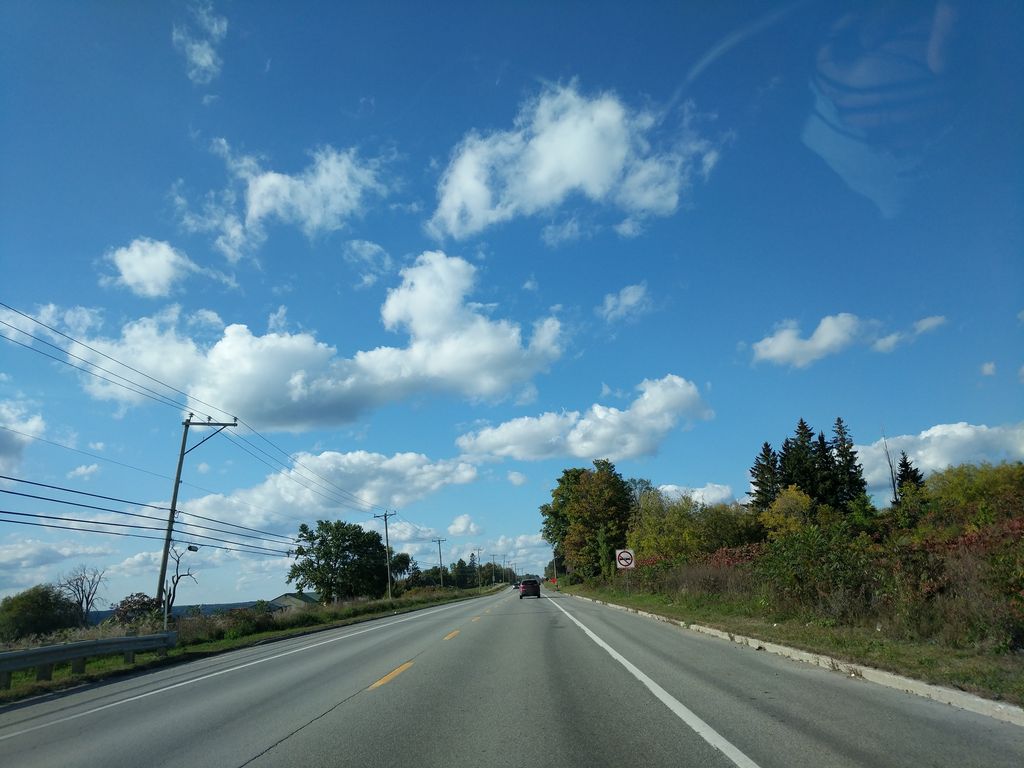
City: ottawa-gatineau